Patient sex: M
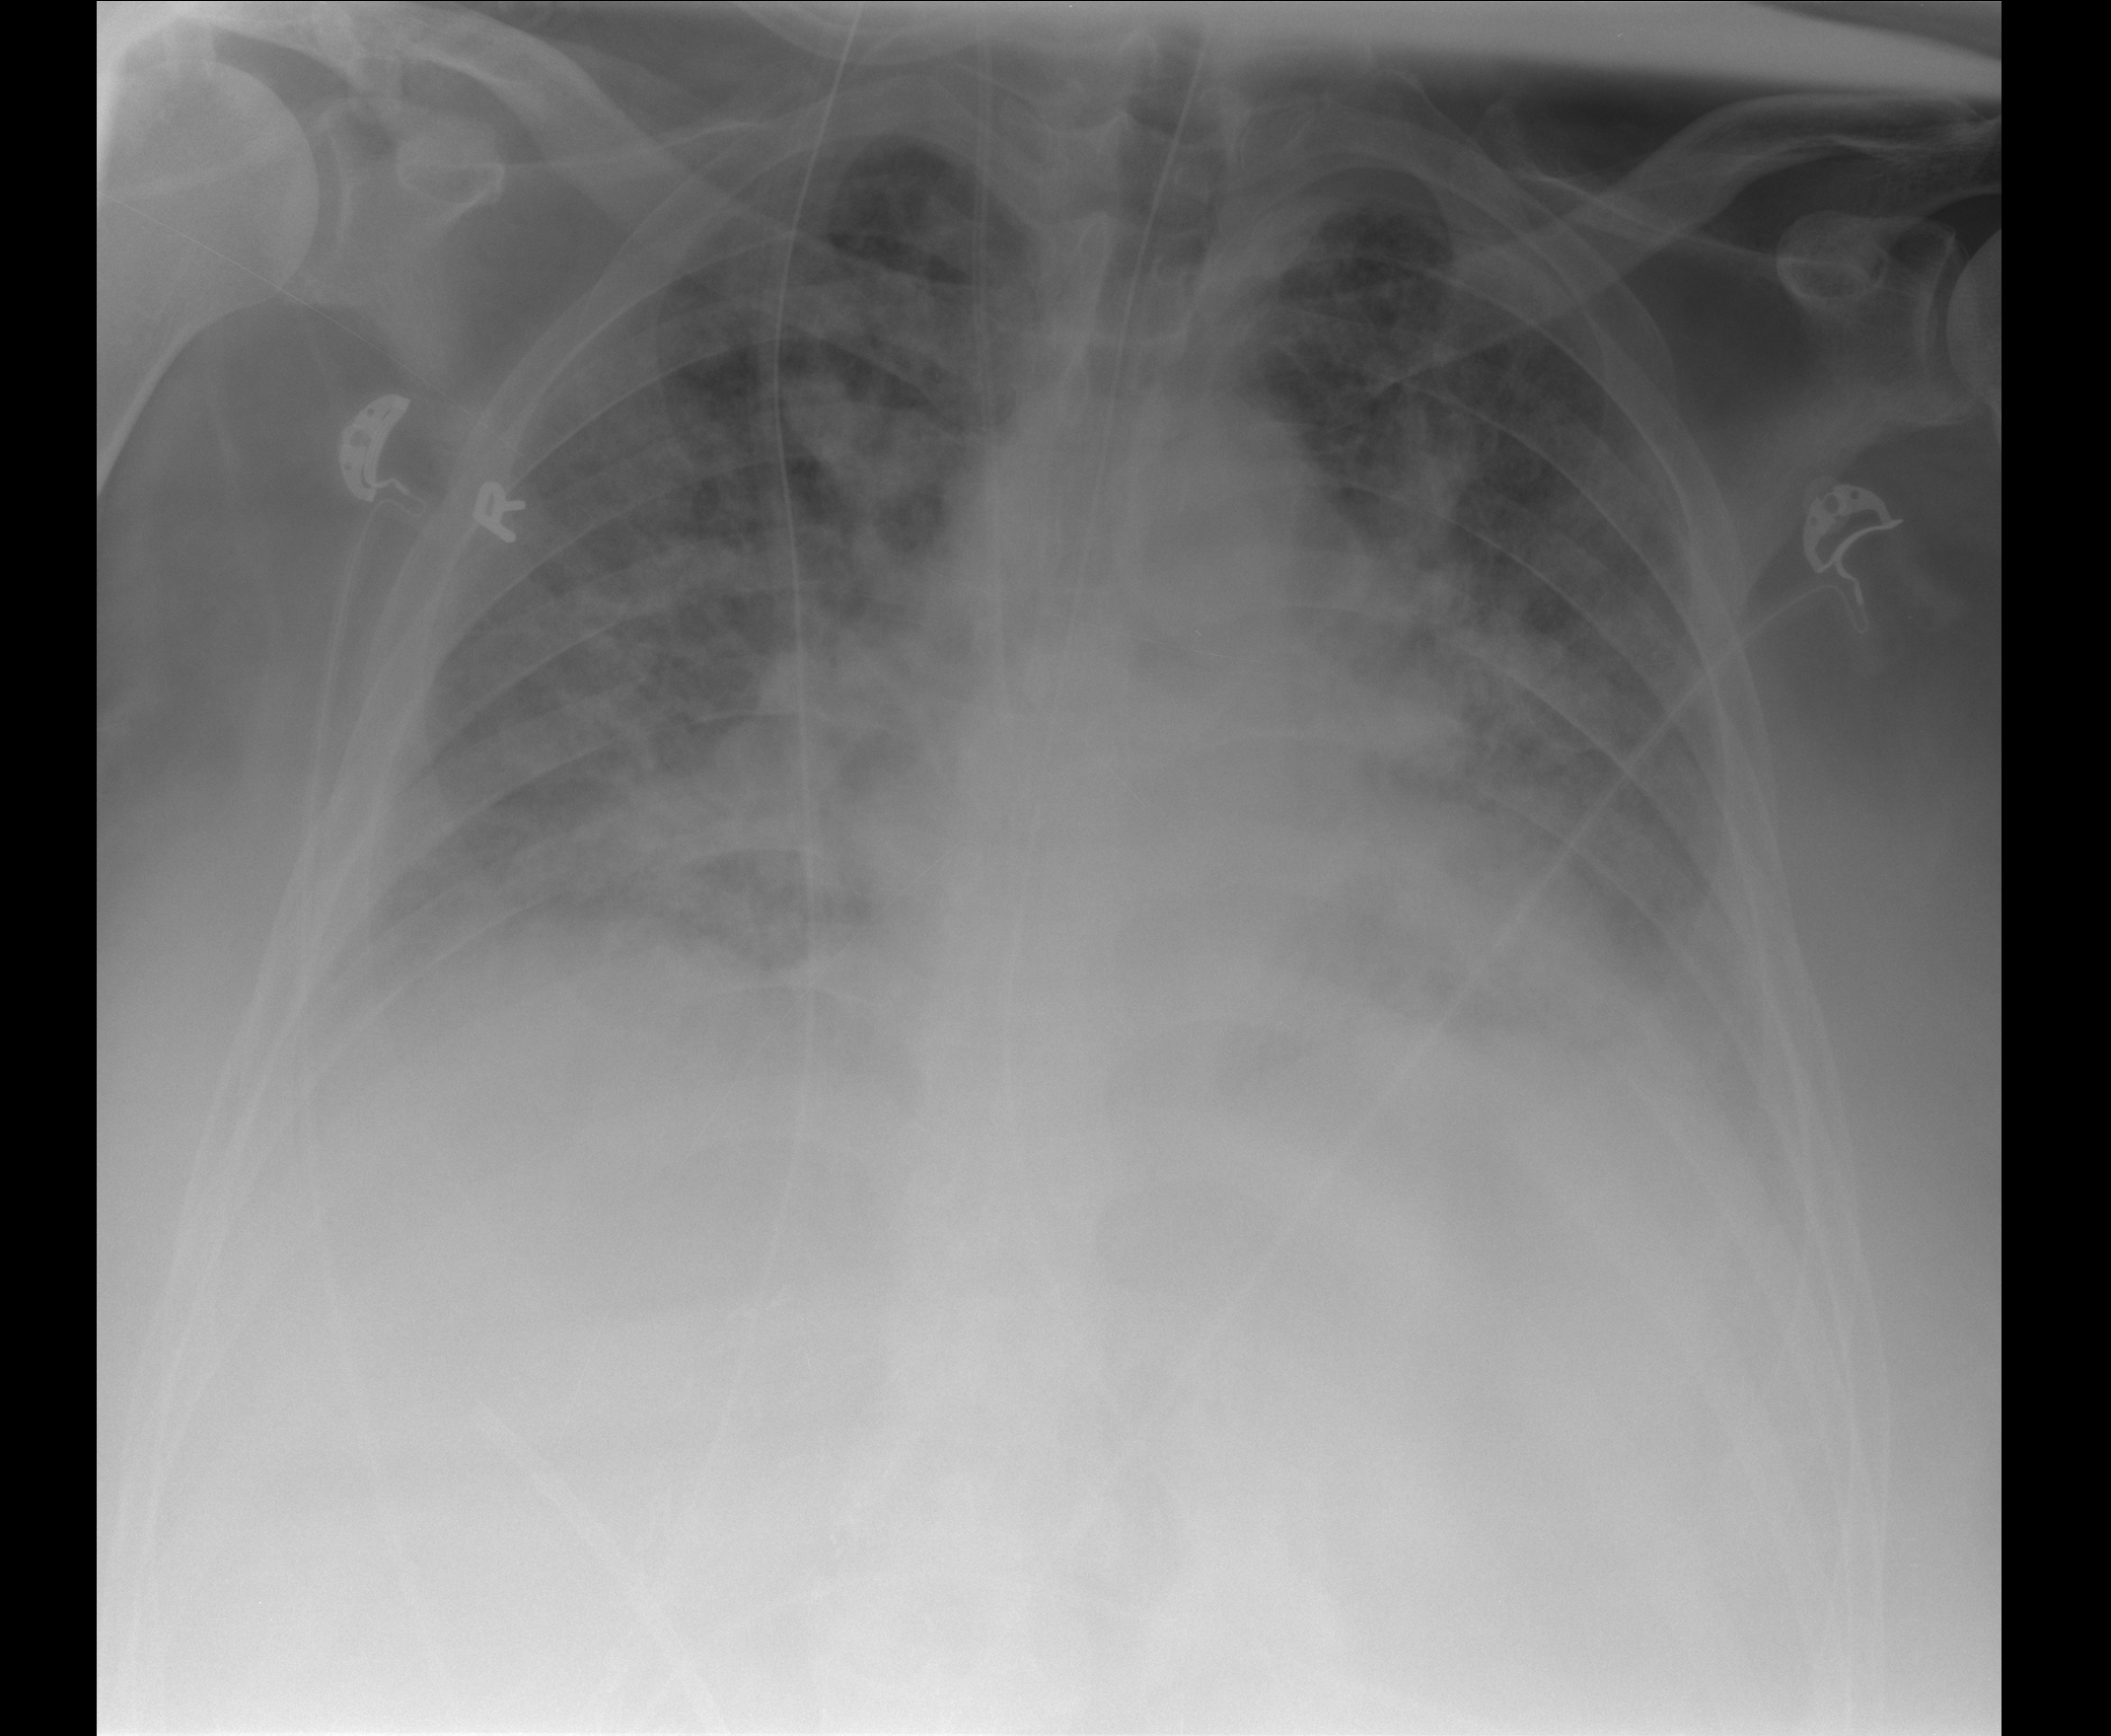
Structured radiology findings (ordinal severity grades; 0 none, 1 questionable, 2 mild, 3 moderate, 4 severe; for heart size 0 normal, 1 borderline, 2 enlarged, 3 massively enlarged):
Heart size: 2
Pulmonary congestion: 3
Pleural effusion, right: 2
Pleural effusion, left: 2
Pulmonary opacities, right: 4
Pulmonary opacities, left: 4
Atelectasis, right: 3
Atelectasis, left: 3